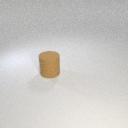
large brown rubber cylinder